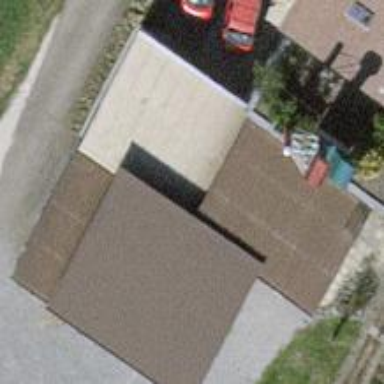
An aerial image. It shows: Shed building.